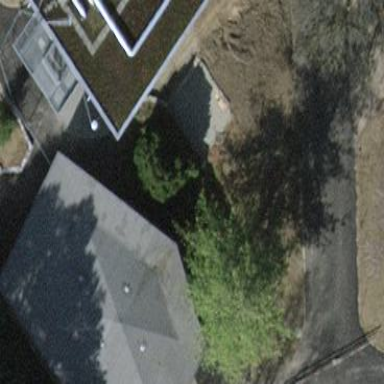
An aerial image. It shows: View of roof of building.